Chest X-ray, PA view. Patient: 69 years old, sex F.
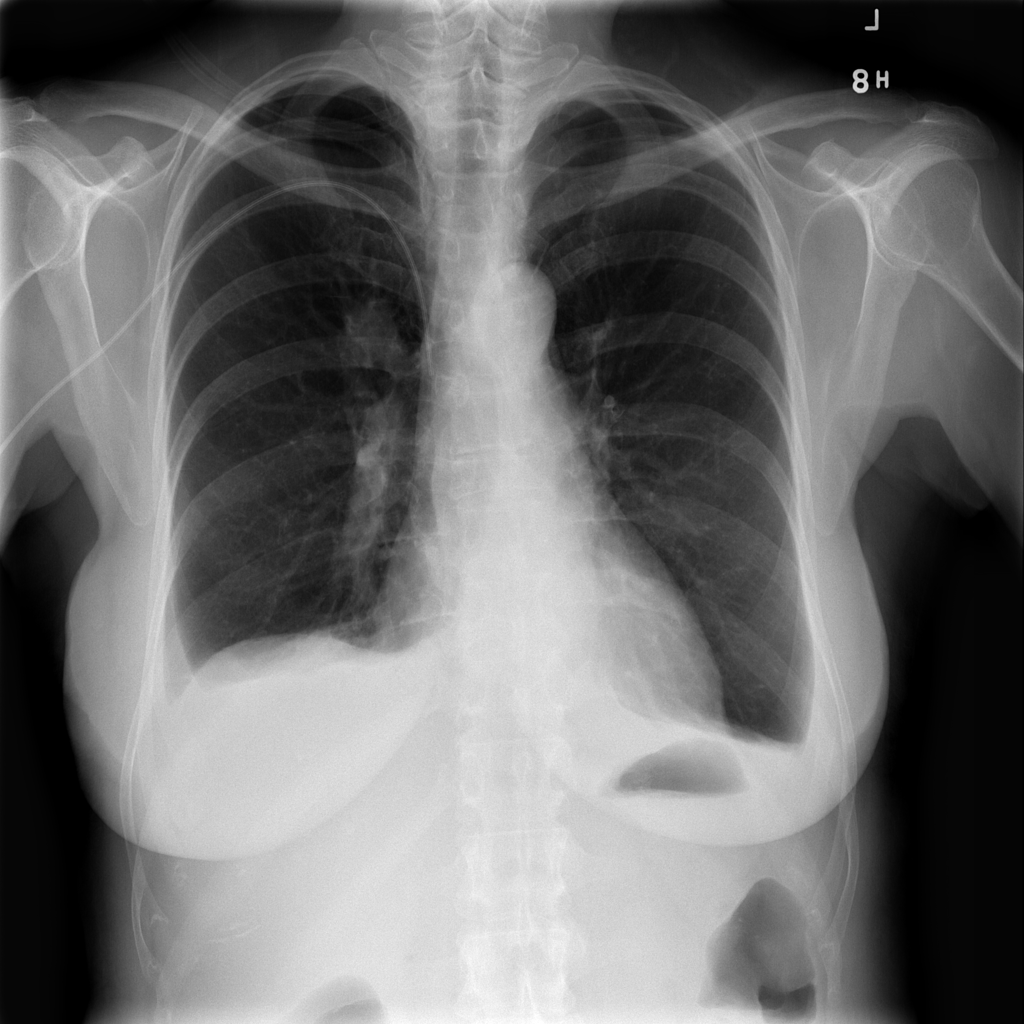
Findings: Effusion, Infiltration